Question: I am trying to make my own portfolio website.
For some reason the navigation bar keeps overlapping with the rest of the contemt , even after adding margin to it and/or the other elements. The only way i am able to avoid this is by spamming line breaks.
Heres the html code:
'''
@import url('https://fonts.googleapis.com/css2?family=Poppins&family=Quicksand&display=swap');
* {
margin: 0;
padding: 0;
box-sizing: border-box;
}
body {
background-color: black;
color: whitesmoke;
font-family: 'Quicksand', sans-serif;
}
.nav-bar {
width: 100%;
position: fixed;
font-family: 'Poppins', sans-serif;
margin-left: 40px;
margin-top: 3px;
margin-bottom: 60px;
display: block;
}
.nav-bar a {
color: white;
text-decoration: none;
}
.nav-bar li {
list-style: none;
display: inline-block;
margin: 0 20px
}
.nav-bar a:hover {
text-decoration: underline;
text-decoration-color: #FFDD93;
transition: 1s;
}
.home-icon:hover {
text-decoration: underline;
text-decoration-color: #FFDD93;
transition: 1s;
}
ul {
font-size: 2.5rem;
}
title {
margin-top: 60px;
}
'''
'''
<!DOCTYPE html>
<html>
<head>
<meta charset="utf-8">
<meta http-equiv="X-UA-Compatible" content="IE=edge">
<title>Aman Nambisan</title>
<meta name="description" content="">
<meta name="viewport" content="width=device-width, initial-scale=1">
<link rel="stylesheet" href="styles.css">
<link href="https://fonts.googleapis.com/css2?family=Poppins&family=Quicksand&display=swap" rel="stylesheet">
<link rel="stylesheet" href="https://cdnjs.cloudflare.com/ajax/libs/font-awesome/4.7.0/css/font-awesome.min.css">
</head>
<body>
<nav class="nav-bar">
<div class="nav-bar-div">
<ul class="menu">
<li><a href="#"><i class="fa fa-home home-icon" style="font-size:48px"></i></a></li>
<li><a href="#">About</a></li>
<li><a href="#">Education</a></li>
<li><a href="#">Skills</a></li>
<li><a href="#">Contact me</a></li>
</ul>
</div>
</nav>
<p> hello </p>
<script src="index.js" async defer></script>
</body>
</html>
'''
This is what the live server looks like:

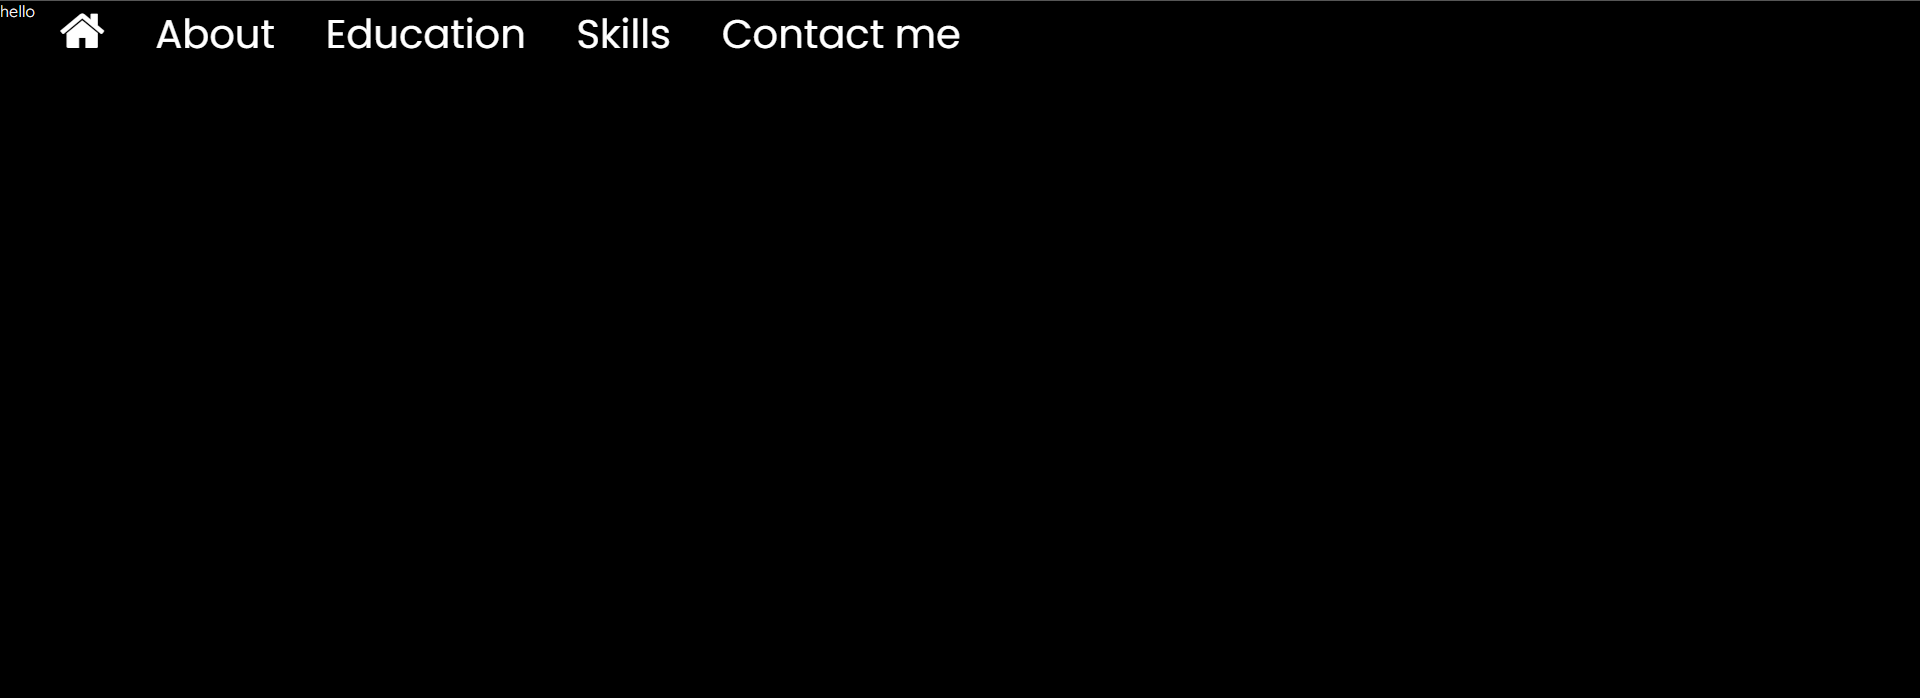
Answer: Your '.nav-bar' has a fixed position, making it "flow" above your content. So a margin-bottom won't affect the elements that have a static position.
What you want to do is add a 'padding-top' to your body element. You'll notice that the '.nav-bar' will slide down too. So you have to add a 'top' position to that element. I commented the lines I've added in the code:
'''
@import url('https://fonts.googleapis.com/css2?family=Poppins&family=Quicksand&display=swap');
* {
margin: 0;
padding: 0;
box-sizing: border-box;
}
body {
background-color: black;
color: whitesmoke;
font-family: 'Quicksand', sans-serif;
padding-top: 10em; /* added this line */
}
.nav-bar {
width: 100%;
position: fixed;
top: 0; /* added this line */
font-family: 'Poppins', sans-serif;
margin-left: 40px;
margin-top: 3px;
margin-bottom: 60px;
display: block;
}
.nav-bar a {
color: white;
text-decoration: none;
}
.nav-bar li {
list-style: none;
display: inline-block;
margin: 0 20px
}
.nav-bar a:hover {
text-decoration: underline;
text-decoration-color: #FFDD93;
transition: 1s;
}
.home-icon:hover {
text-decoration: underline;
text-decoration-color: #FFDD93;
transition: 1s;
}
ul {
font-size: 2.5rem;
}
title {
margin-top: 60px;
}
'''
'''
<!DOCTYPE html>
<html>
<head>
<meta charset="utf-8">
<meta http-equiv="X-UA-Compatible" content="IE=edge">
<title>Aman Nambisan</title>
<meta name="description" content="">
<meta name="viewport" content="width=device-width, initial-scale=1">
<link rel="stylesheet" href="styles.css">
<link href="https://fonts.googleapis.com/css2?family=Poppins&family=Quicksand&display=swap" rel="stylesheet">
<link rel="stylesheet" href="https://cdnjs.cloudflare.com/ajax/libs/font-awesome/4.7.0/css/font-awesome.min.css">
</head>
<body>
<nav class="nav-bar">
<div class="nav-bar-div">
<ul class="menu">
<li><a href="#"><i class="fa fa-home home-icon" style="font-size:48px"></i></a></li>
<li><a href="#">About</a></li>
<li><a href="#">Education</a></li>
<li><a href="#">Skills</a></li>
<li><a href="#">Contact me</a></li>
</ul>
</div>
</nav>
<p> hello </p>
<script src="index.js" async defer></script>
</body>
</html>
'''